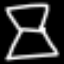
Label: hourglass